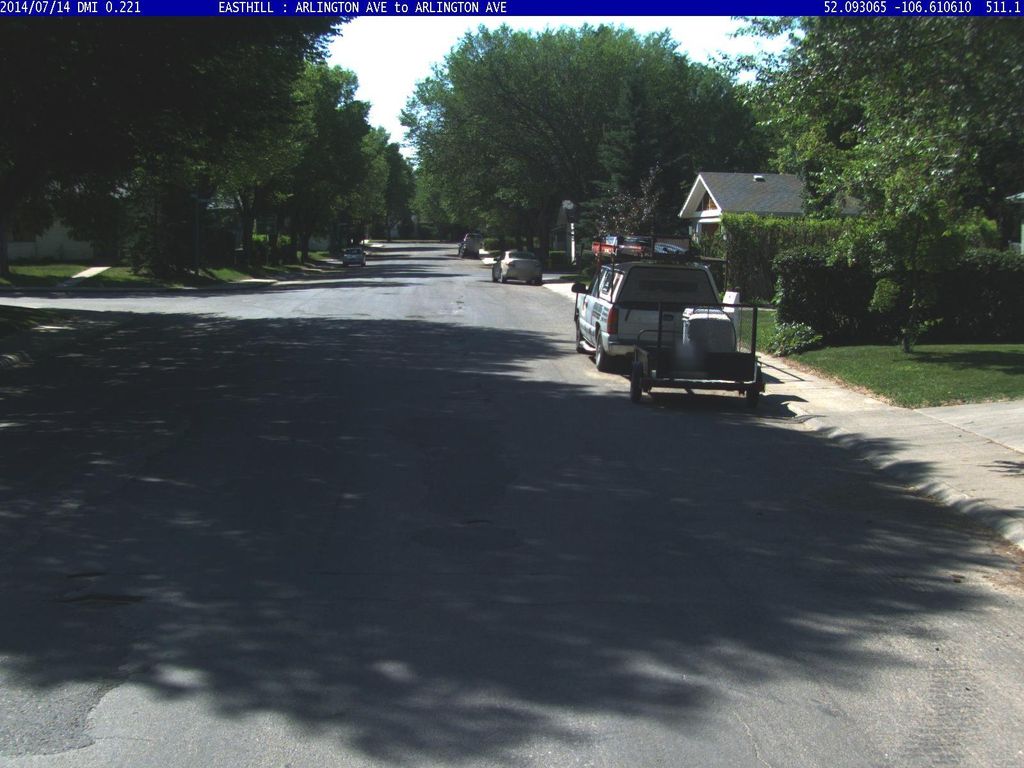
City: saskatoon